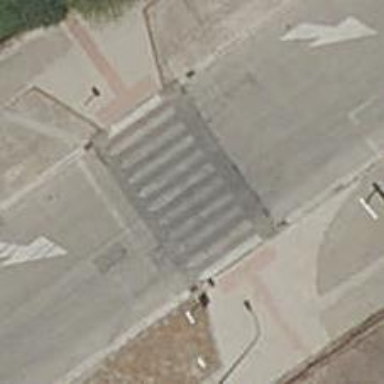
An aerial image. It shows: Marked crossing with traffic-calming table.